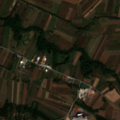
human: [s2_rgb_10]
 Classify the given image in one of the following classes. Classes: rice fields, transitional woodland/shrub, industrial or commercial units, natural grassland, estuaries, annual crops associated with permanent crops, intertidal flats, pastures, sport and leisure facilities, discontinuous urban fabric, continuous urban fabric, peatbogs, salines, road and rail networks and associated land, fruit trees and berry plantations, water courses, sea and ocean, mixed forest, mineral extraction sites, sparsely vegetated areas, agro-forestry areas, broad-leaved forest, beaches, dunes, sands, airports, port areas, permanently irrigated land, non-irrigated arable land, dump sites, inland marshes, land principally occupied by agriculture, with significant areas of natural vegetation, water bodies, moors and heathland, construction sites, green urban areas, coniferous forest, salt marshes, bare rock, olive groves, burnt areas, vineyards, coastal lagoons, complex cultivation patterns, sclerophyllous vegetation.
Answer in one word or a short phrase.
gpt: non-irrigated arable land, complex cultivation patterns, land principally occupied by agriculture, with significant areas of natural vegetation